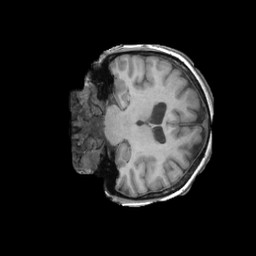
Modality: T1w
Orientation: coronal
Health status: ill
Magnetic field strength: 3 T